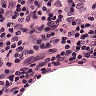
Metastatic tissue present: no